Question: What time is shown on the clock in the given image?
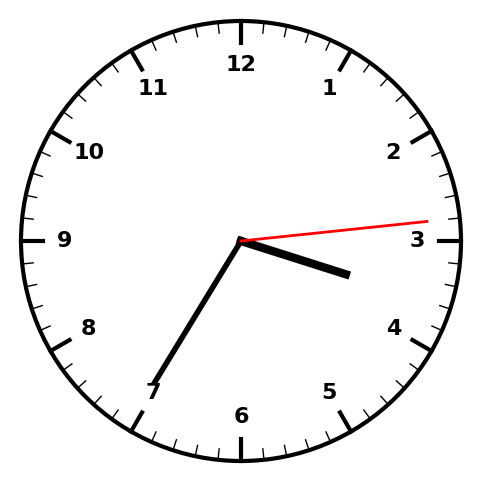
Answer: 03:35:14